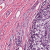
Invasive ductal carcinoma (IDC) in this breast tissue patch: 1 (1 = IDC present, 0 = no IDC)